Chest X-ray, AP view. Patient: 29 years old, sex F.
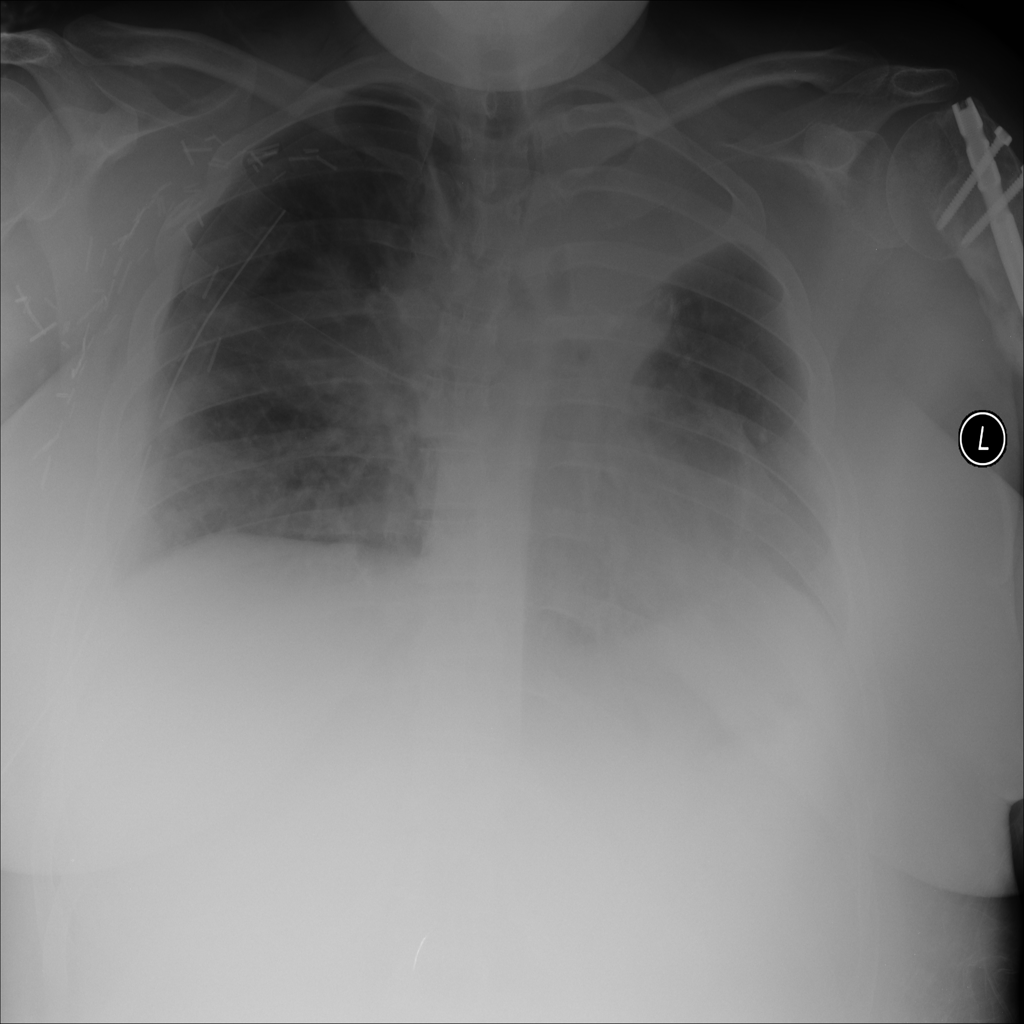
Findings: No Finding